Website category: university
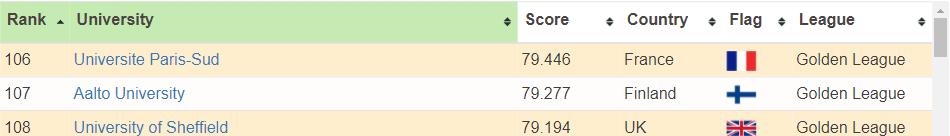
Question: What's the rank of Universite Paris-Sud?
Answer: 106

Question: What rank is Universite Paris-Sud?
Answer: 106

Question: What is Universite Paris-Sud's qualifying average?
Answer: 106

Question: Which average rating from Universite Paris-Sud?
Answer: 106

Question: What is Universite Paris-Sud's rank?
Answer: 106

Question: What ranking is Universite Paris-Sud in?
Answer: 106

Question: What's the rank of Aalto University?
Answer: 107

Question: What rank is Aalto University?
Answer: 107

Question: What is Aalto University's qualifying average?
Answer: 107

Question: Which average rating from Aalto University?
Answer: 107

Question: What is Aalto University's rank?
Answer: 107

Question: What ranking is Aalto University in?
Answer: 107

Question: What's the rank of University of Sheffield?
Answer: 108

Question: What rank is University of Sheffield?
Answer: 108

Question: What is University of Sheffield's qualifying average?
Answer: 108

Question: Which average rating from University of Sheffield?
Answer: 108

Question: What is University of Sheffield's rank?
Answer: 108

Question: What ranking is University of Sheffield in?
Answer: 108

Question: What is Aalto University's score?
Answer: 79.277

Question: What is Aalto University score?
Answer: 79.277

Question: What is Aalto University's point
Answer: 79.277

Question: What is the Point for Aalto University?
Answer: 79.277

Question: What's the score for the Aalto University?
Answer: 79.277

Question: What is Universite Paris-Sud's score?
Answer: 79.446

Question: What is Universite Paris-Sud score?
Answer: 79.446

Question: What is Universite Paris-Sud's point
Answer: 79.446

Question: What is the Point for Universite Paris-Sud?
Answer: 79.446

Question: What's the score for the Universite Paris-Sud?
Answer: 79.446

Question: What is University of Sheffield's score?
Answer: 79.194

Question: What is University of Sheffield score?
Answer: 79.194

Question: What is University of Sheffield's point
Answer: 79.194

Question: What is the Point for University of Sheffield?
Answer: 79.194

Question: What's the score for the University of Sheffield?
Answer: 79.194

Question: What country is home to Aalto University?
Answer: Finland

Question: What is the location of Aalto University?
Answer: Finland

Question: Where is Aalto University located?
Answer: Finland

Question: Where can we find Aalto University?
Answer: Finland

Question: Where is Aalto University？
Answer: Finland

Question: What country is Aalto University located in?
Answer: Finland

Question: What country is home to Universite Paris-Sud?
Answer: France

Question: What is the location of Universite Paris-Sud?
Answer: France

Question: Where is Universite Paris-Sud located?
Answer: France

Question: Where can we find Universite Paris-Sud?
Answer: France

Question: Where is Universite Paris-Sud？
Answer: France

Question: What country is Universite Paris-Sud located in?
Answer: France

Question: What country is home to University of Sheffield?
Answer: UK

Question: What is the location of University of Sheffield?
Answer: UK

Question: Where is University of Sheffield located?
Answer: UK

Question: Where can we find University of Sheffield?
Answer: UK

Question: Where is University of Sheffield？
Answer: UK

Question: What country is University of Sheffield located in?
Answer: UK

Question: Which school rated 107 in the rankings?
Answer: Aalto University

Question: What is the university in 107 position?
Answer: Aalto University

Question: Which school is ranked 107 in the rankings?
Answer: Aalto University

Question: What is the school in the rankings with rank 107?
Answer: Aalto University

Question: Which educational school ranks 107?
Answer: Aalto University

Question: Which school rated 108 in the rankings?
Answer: University of Sheffield

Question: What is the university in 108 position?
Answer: University of Sheffield

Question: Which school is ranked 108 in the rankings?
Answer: University of Sheffield

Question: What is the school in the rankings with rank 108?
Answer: University of Sheffield

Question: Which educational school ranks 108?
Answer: University of Sheffield

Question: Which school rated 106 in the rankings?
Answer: Universite Paris-Sud

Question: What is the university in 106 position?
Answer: Universite Paris-Sud

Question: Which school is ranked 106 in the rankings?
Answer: Universite Paris-Sud